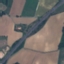
Land use / land cover: Highway